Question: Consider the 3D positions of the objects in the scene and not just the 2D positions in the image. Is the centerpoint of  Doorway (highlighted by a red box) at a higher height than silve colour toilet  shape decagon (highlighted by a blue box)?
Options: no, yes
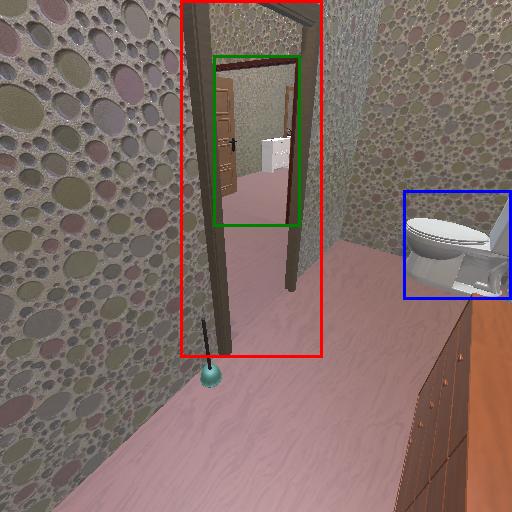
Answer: no